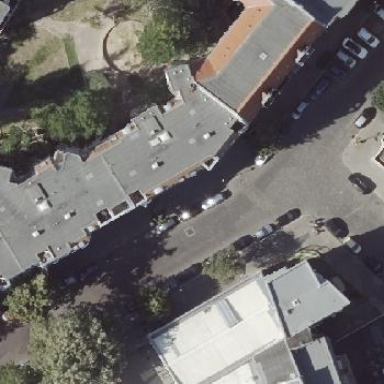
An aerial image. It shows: Apartment building with quadruple saltbox roof shape.